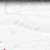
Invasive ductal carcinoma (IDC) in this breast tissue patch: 0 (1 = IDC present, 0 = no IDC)